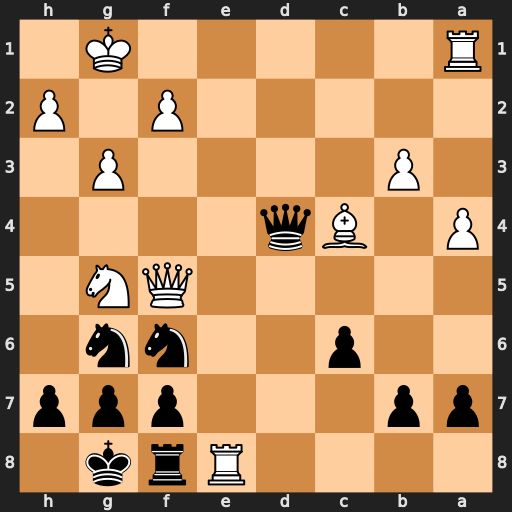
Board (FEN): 4Rrk1/pp3ppp/2p2nn1/5QN1/P1Bq4/1P4P1/5P1P/R5K1
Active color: b
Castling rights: -
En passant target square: -
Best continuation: Qxa1+ Kg2 Nxe8 Nxf7 Nf6 Ng5+ Kh8